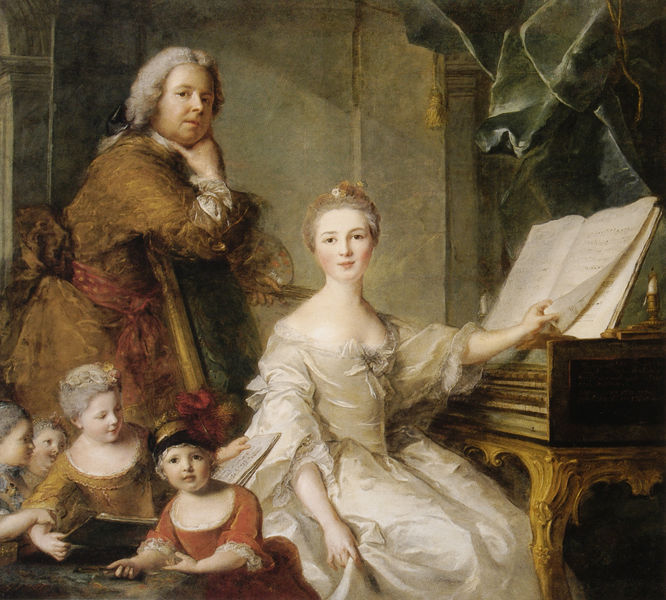
Titel: Jean-Marc Nattier mit seiner Familie
Künstler: Jean-Marc Nattier
Standort: Versailles
Institution: Musée National du Château de Versailles et de Trianon
Schlagwörter: blau, feder, flügel, gemälde, gruppe, hand, haut, mann, schatten, weiß, frauen, gelb, grün, menschen, mädchen, ocker, sitzen, ausschnitt, blumen, braun, fenster, frankreich, frau, frisur, geste, grau, hell, holz, hut, kleid, kleider, licht, marmor, nase, orange, pfeiler, stuhl, tisch, zimmer, blick, dame, gürtel, rose, rot, tuch, beige, fächer, ornament, schleife, jung, wand, arme, augen, barock, falten, gesicht, kragen, mensch, rahmen, spitze, ärmel, bild, bildnis, gesten, gruppenporträt, herr, hände, instrument, portrait, porträt, vorhang, öl, bach, gewand, gold, haare, interieur, pose, reich, sitzend, stehend, adel, familie, familienbildnis, familienporträt, gewänder, kind, mutter, personen, rokkoko, vater, musik, musiker, pflanze, dekoltee, kinn, lippen, puder, rokoko, rosa, sanft, scheitel, seide, zart, genre, kinder, rund, perücke, schärpe, kopfbedeckung, taille, bein, wangen, papier, lehne, lehrer, noten, notenpult, mauer, farbe, klein, chair, tafel, sitzende, wall, weiblich, woman, spielen, zopf, klavier, lesen, musizieren, notenblatt, notenblätter, notenheft, piano, angelehnt, kerze, maler, gown, kerzen, plant, kordel, quaste, transparent, skepsis, dekolleté, masche, harmonie, spiel, vier, offen, buch, gestützt, seite, greifen, selbstbildnis, tasten, damast, heft, kerzenständer, ehepaar, schnörkel, man, rotbraun, zentral, bleich, lichtquelle, sash, familienbild, patrizier, watteau, gurt, röte, perücken, sechs, töchter, verspielt, täuschung, möbelstück, jacket, musikerin, dekolte, nattier, spielzeug, familienportrait, children, blättern, perrücke, music, note, gepudert, family, prächtig, notenbuch, book, cembalo, kids, blimen, tasteninstrument, hogarth, musikstunde, pudel, cemballo, parents, kindergesicht, spinett, rech, modisch, chembalo, umblättern, hausmusik, wig, betucht, dama, pianino, spinnet, 18 jahrhundert, fallhüttchen, wif